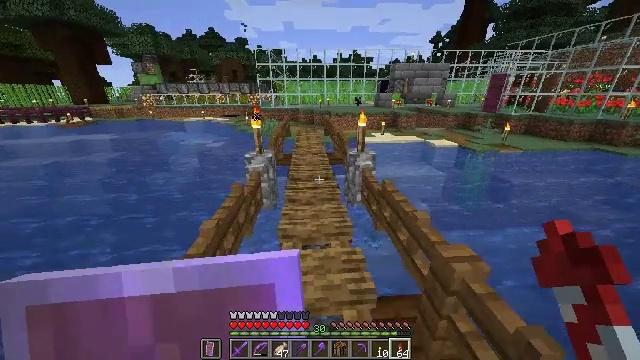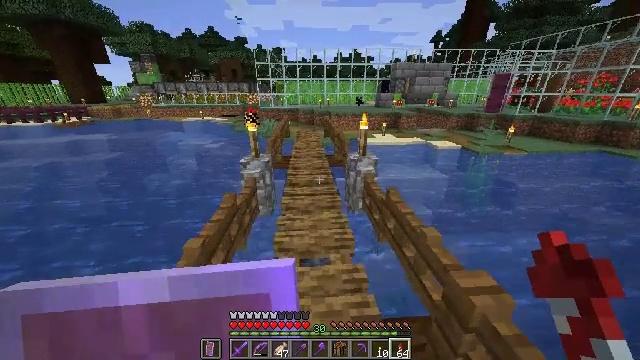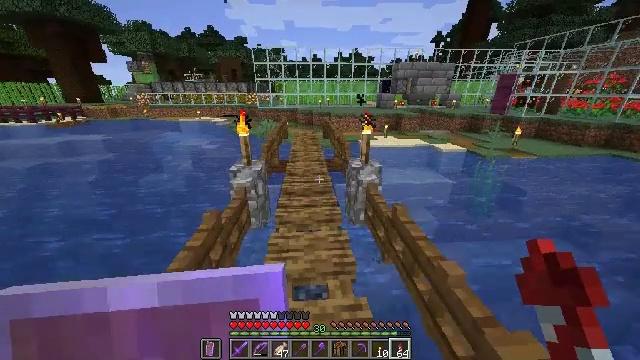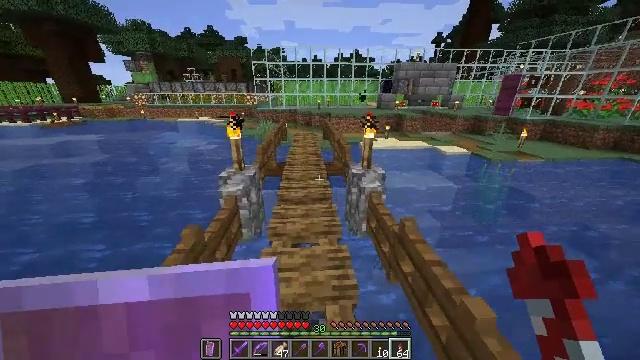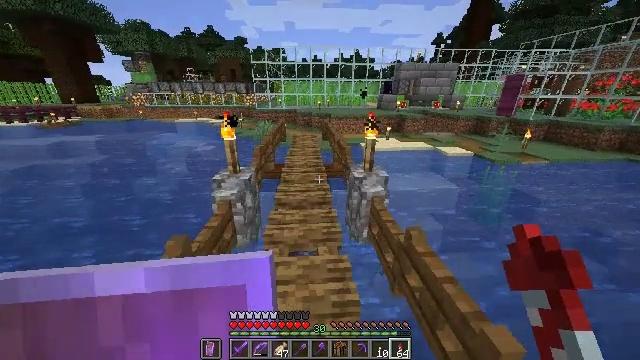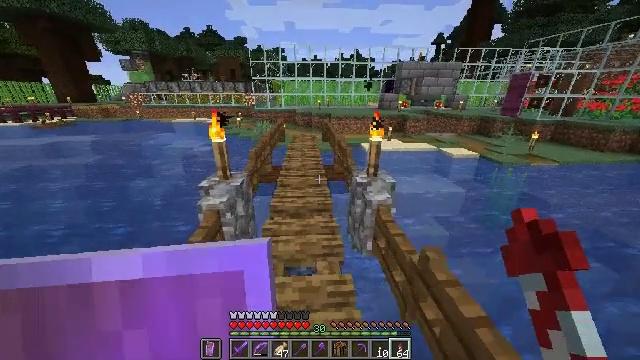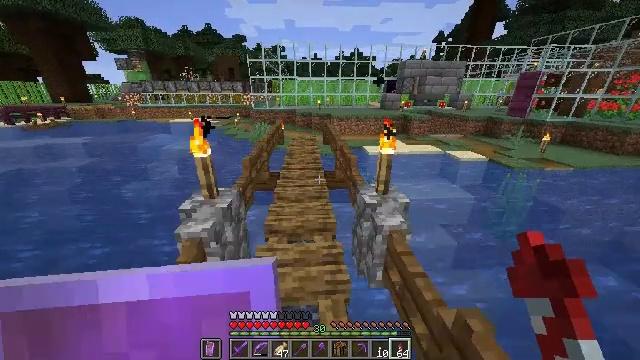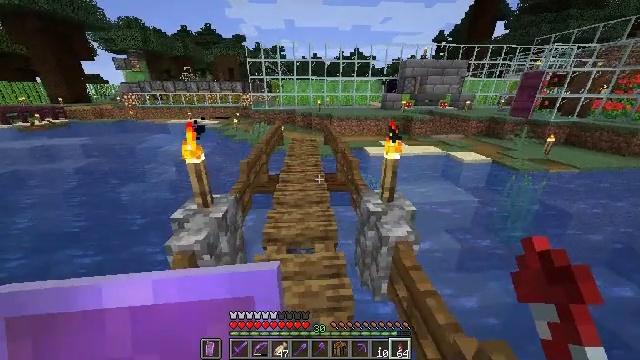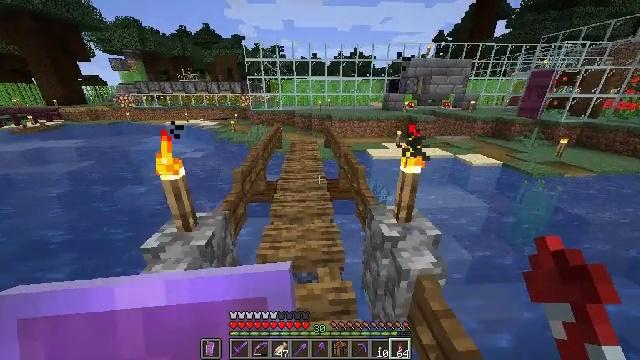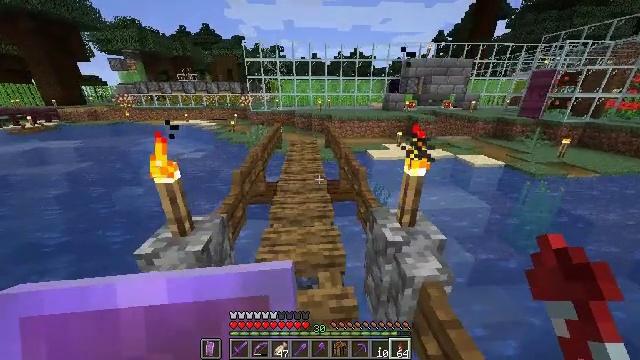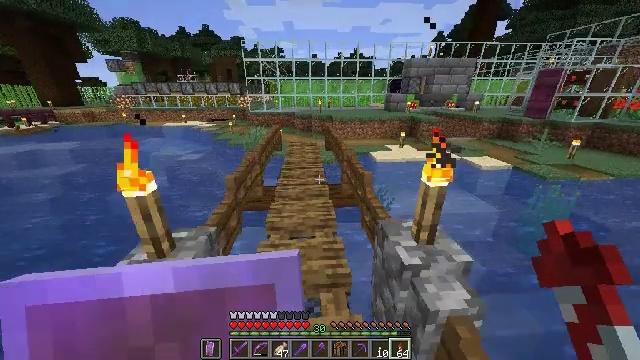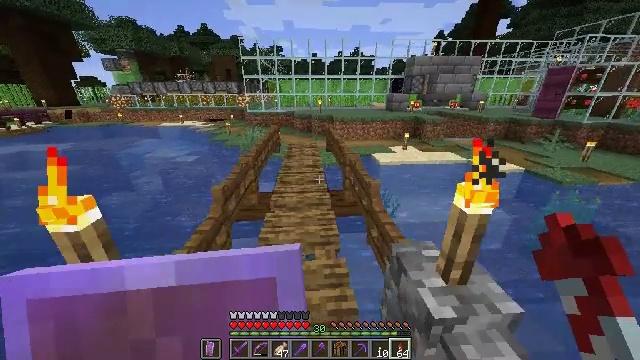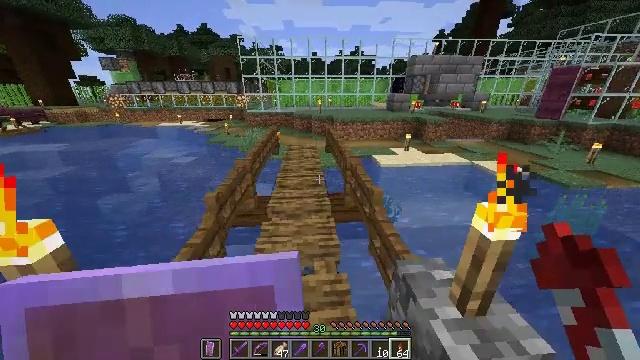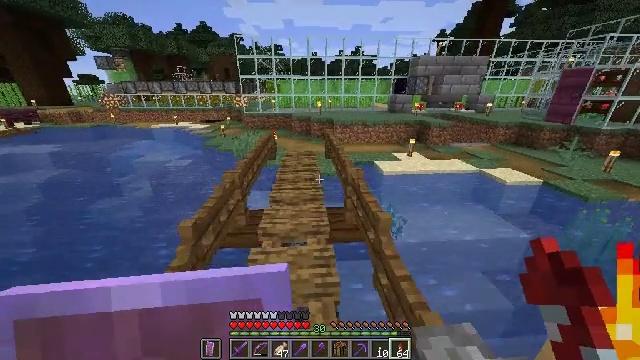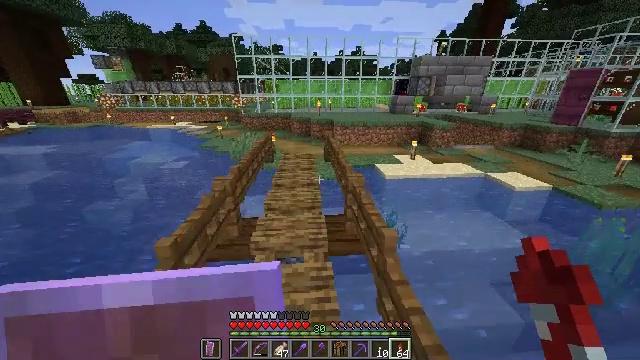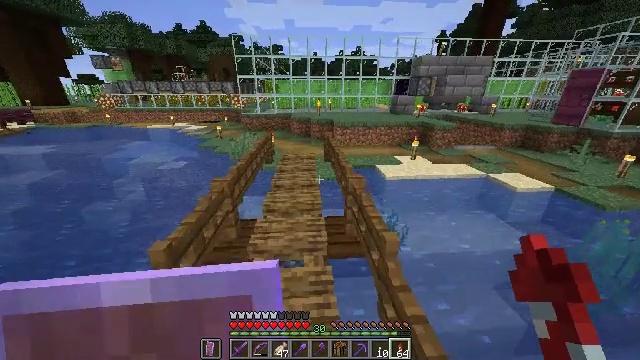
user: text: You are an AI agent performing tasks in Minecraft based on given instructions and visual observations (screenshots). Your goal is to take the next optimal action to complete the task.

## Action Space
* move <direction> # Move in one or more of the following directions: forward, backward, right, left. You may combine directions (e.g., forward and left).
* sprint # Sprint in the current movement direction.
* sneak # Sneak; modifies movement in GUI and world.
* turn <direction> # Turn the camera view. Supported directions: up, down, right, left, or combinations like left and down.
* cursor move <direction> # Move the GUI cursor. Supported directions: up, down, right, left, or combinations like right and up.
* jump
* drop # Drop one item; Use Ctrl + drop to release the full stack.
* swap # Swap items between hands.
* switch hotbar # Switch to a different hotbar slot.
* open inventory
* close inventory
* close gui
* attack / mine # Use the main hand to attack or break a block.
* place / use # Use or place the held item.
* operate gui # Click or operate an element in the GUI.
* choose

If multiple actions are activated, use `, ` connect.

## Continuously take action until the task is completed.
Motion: motion action
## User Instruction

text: Dismantle the sticky piston for reuse.
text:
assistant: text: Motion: move forward, sprint
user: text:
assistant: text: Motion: move forward, sprint
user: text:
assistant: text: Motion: move forward, sprint
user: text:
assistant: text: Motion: move forward, sprint
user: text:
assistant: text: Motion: move forward, sprint
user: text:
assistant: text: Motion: move forward, sprint
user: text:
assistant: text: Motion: move forward, sprint
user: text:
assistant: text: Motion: move forward, sprint
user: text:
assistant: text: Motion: move forward, sprint
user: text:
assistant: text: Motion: move forward, sprint
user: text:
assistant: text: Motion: move forward, sprint
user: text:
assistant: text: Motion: move forward, sprint
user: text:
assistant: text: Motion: move forward, sprint
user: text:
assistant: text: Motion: move forward, sprint
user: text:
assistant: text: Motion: move forward, sprint
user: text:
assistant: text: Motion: move forward, sprint
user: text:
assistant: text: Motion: move forward, sprint
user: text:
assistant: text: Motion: move forward, sprint
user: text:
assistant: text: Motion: move forward, sprint
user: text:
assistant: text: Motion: move forward, sprint
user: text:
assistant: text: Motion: move forward, sprint
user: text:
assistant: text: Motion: move forward, sprint
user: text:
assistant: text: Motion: move forward, sprint
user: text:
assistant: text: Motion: move forward, sprint
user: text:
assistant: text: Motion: move forward, sprint
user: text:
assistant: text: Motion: move forward, sprint
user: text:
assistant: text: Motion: move forward, sprint
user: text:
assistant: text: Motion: move forward, sprint
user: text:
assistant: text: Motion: move forward, sprint
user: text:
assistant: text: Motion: move forward, sprint